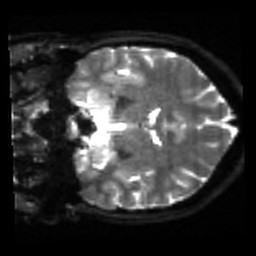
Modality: sbref
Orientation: coronal
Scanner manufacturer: siemens
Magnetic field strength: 3 T
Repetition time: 4 s
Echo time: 0.0594 s